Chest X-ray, PA view. Patient: 48 years old, sex F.
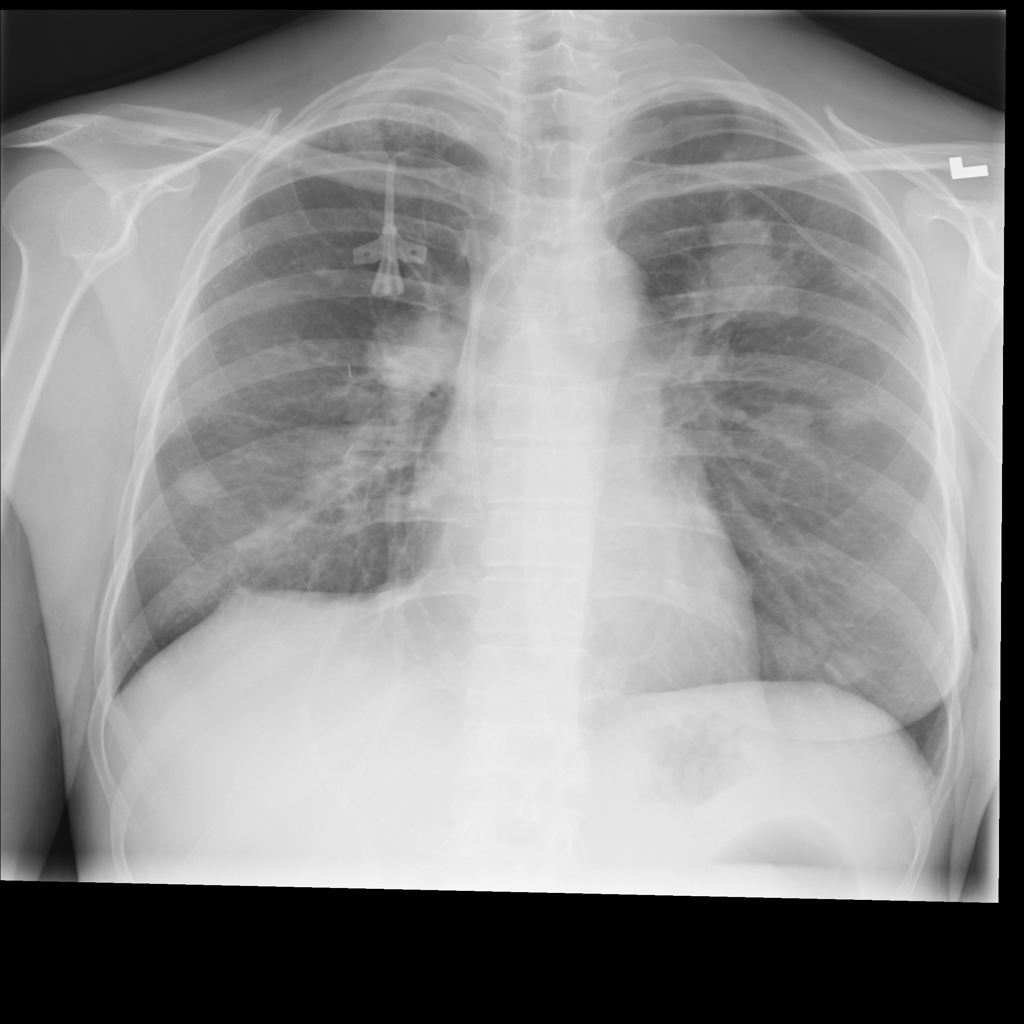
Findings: Nodule